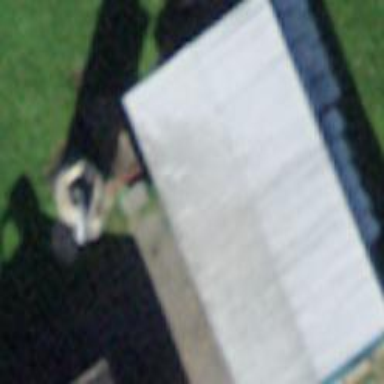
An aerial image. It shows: Garage.